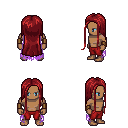
a pixel art fantasy rpg character, male body template, human, dark skin, maroon tattered cape, red pants, brunette extra-long hairstyle, leather bracers, four views (front, back, left, right), 2x2 character sprite sheet, small pixel art, hard edges, no anti-aliasing